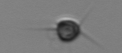
Label: Acanthoica_quattrospina